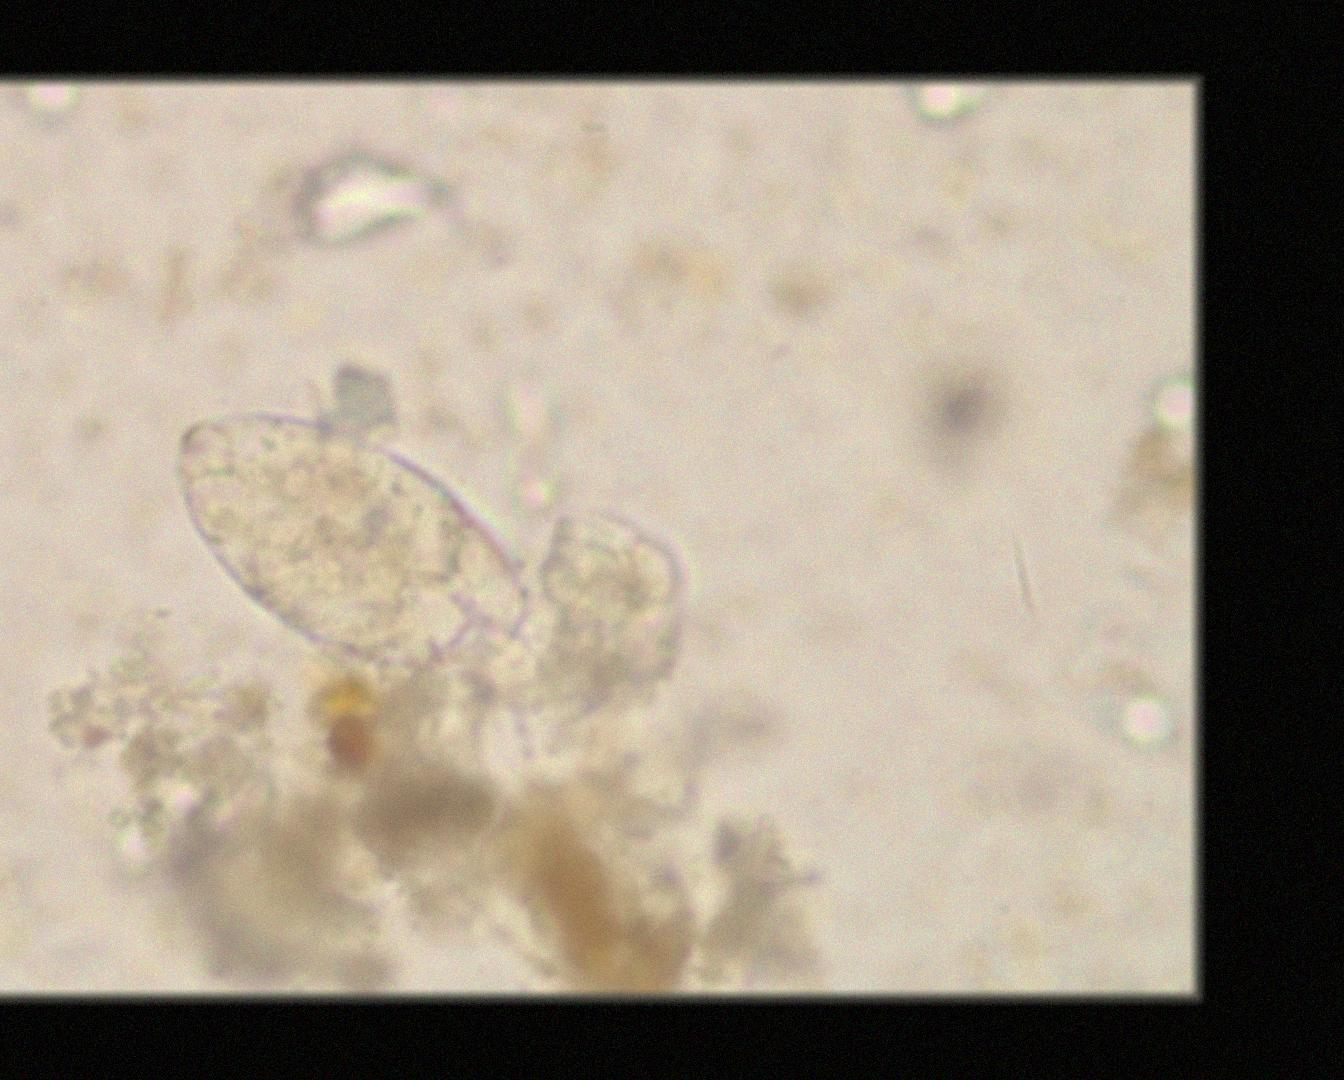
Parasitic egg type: Fasciolopsis buski